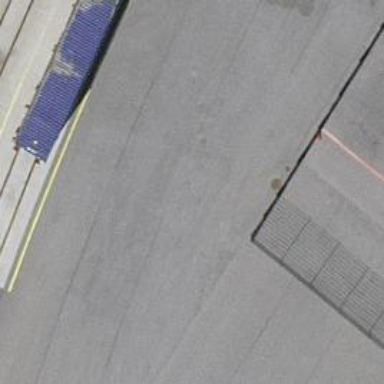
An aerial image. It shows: Fence with chain link type.